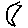
Label: moon